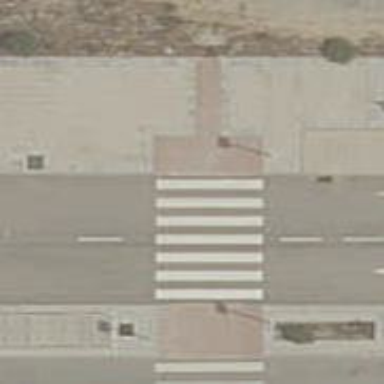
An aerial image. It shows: Uncontrolled zebra crossing on the road.